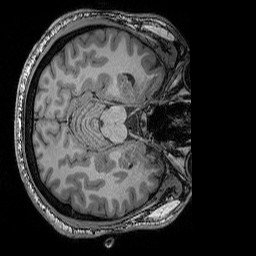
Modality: T1w
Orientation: axial
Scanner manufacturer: siemens
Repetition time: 2.25 s
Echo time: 0.00418 s